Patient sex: M
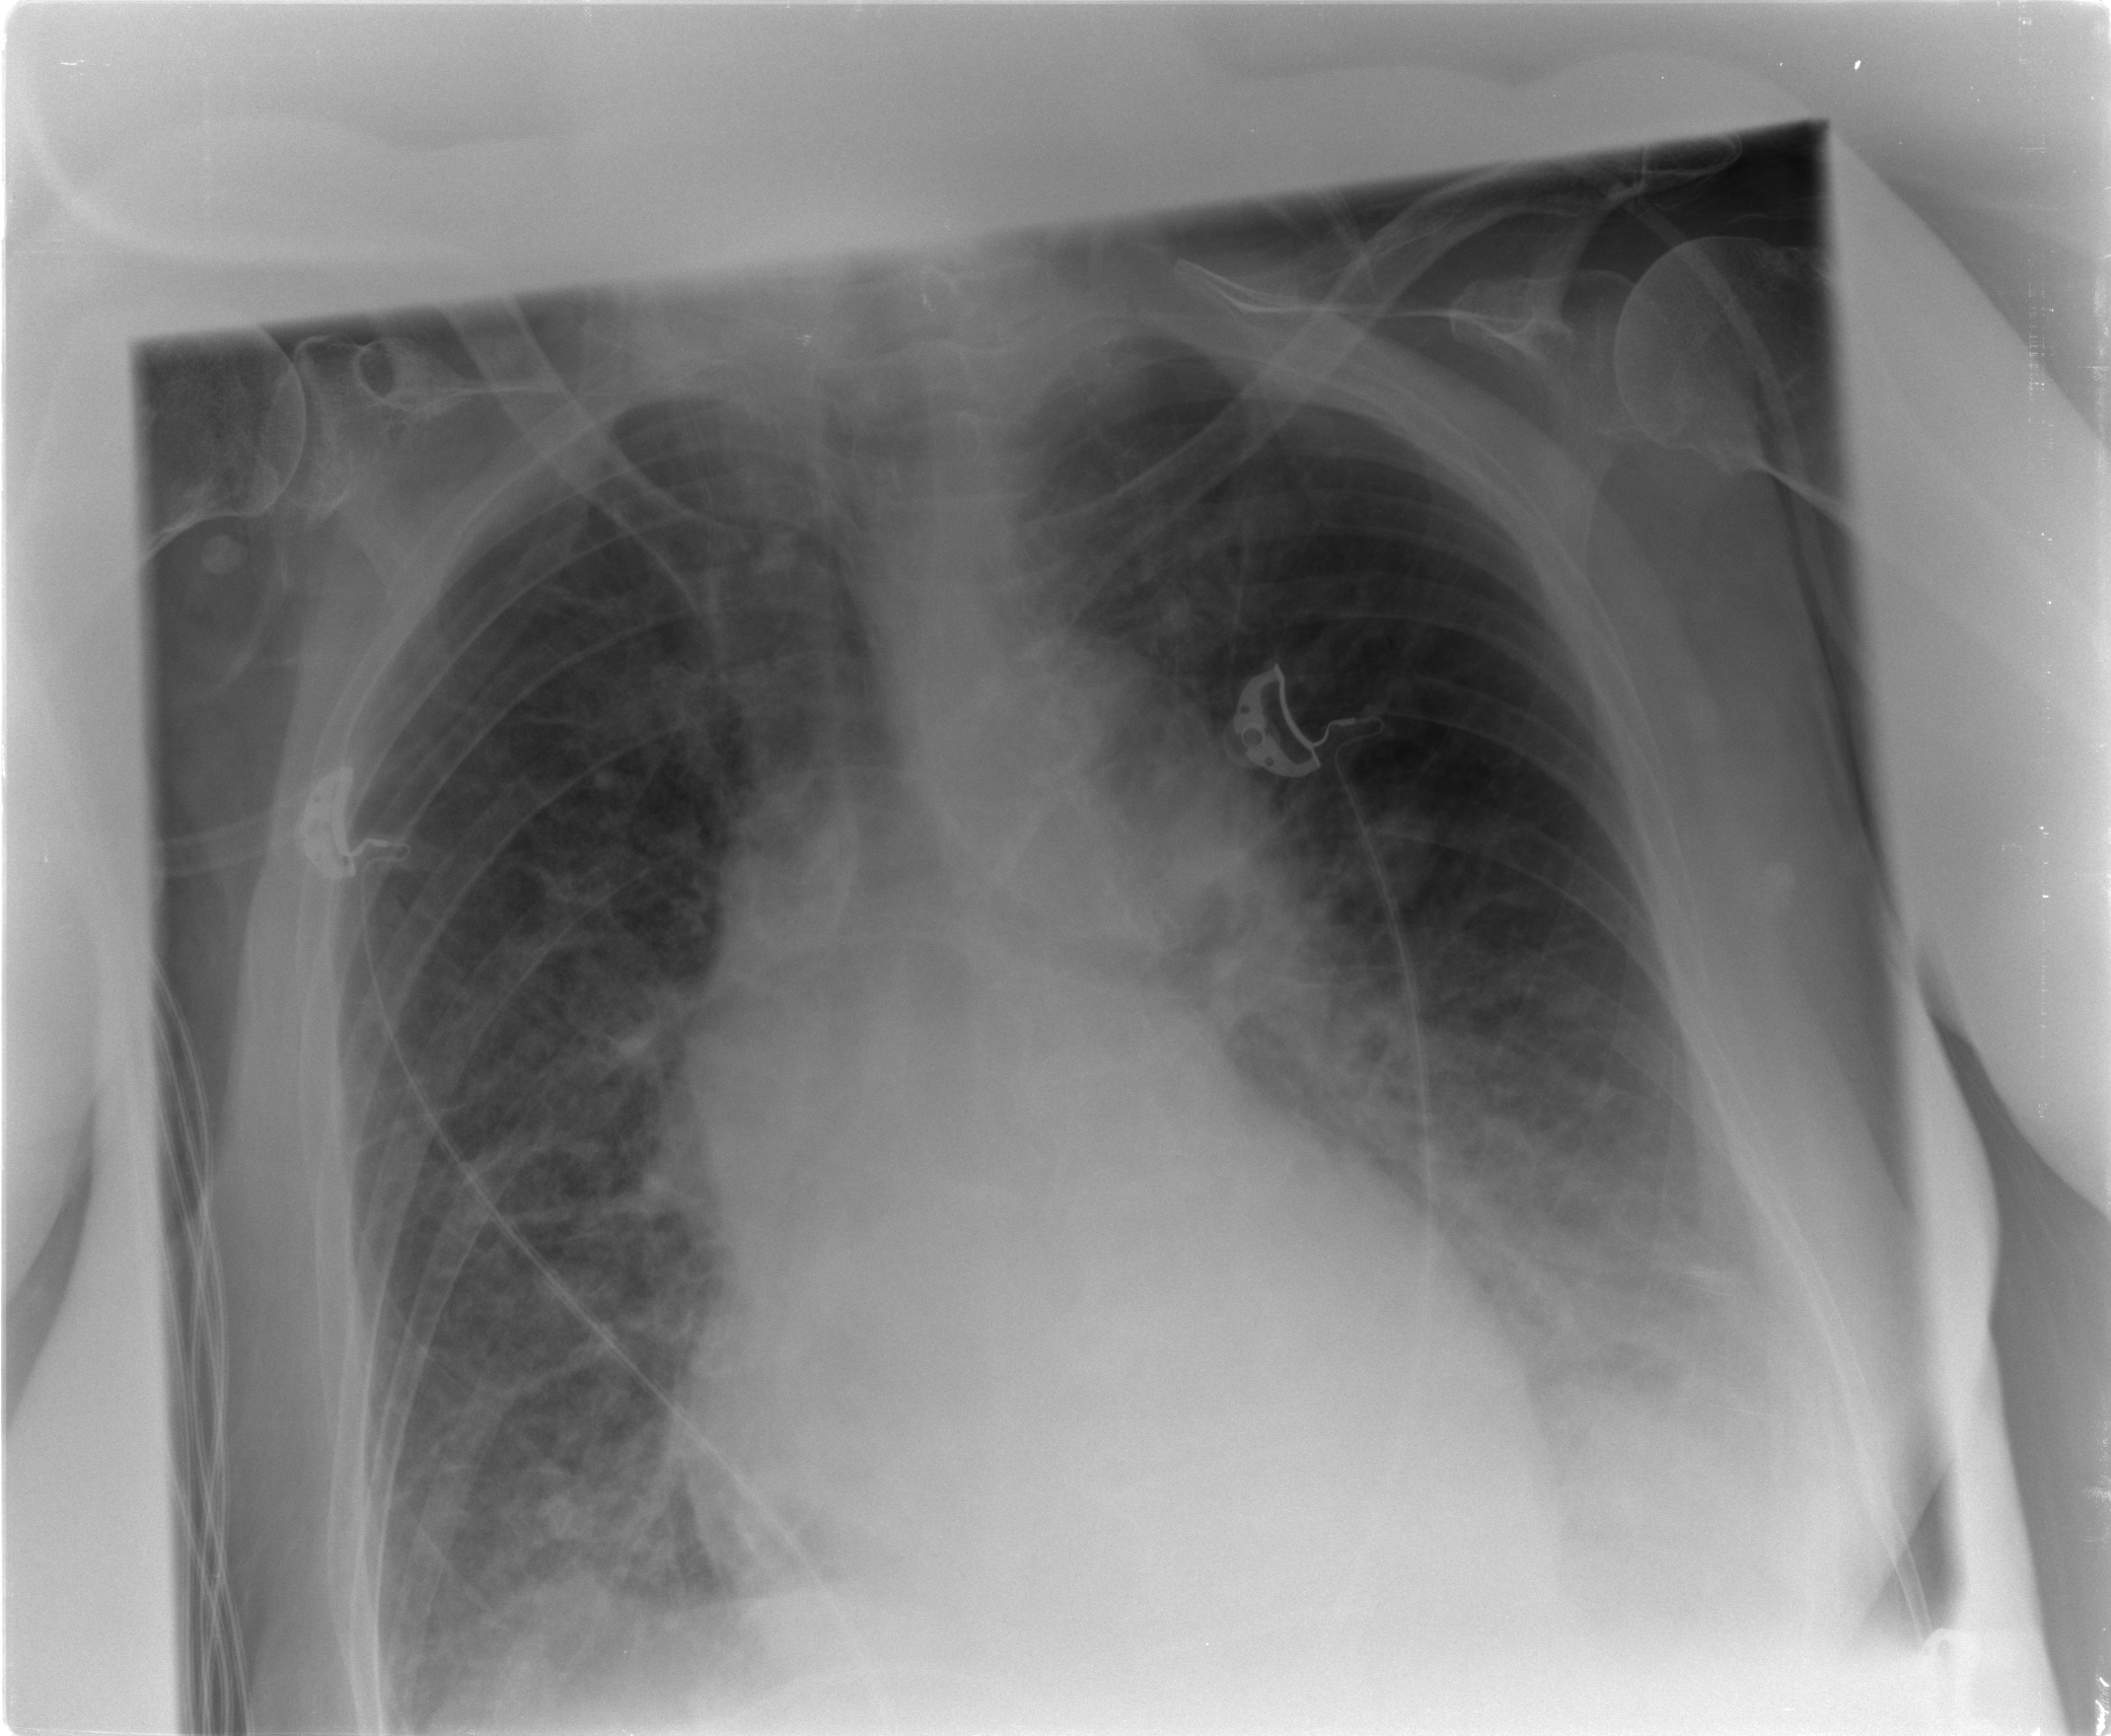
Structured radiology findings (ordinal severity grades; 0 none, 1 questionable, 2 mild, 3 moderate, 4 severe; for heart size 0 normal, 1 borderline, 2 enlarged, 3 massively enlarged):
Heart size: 2
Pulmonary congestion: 2
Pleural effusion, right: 1
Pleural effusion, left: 2
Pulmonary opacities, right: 1
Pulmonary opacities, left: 1
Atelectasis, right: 2
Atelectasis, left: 2